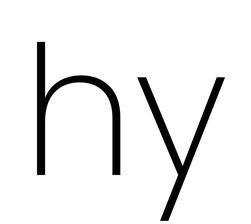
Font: Poppins-ExtraLight